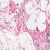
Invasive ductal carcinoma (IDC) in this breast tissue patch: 0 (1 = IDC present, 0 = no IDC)